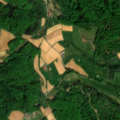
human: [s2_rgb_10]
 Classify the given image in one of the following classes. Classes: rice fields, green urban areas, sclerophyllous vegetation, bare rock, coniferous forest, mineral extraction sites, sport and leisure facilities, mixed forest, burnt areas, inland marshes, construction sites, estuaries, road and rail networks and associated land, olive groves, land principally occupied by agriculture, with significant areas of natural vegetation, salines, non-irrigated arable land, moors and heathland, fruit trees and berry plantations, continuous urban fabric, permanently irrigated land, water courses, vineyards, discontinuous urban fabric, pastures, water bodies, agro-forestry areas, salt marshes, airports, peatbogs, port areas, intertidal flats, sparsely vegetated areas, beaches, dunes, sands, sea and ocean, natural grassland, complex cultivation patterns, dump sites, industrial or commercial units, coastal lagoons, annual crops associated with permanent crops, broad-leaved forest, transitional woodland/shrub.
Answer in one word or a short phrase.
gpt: sport and leisure facilities, non-irrigated arable land, complex cultivation patterns, broad-leaved forest